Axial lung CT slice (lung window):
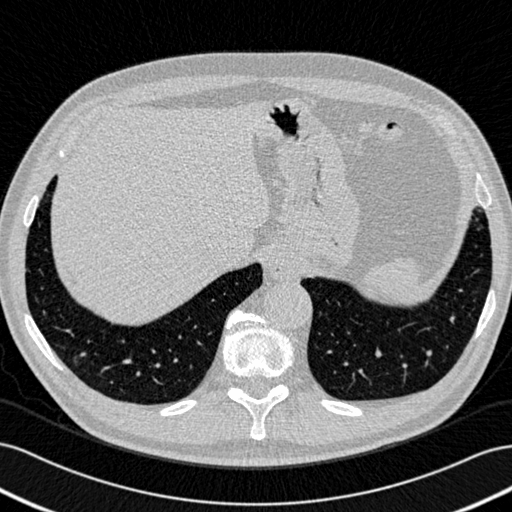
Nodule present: no